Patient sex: M
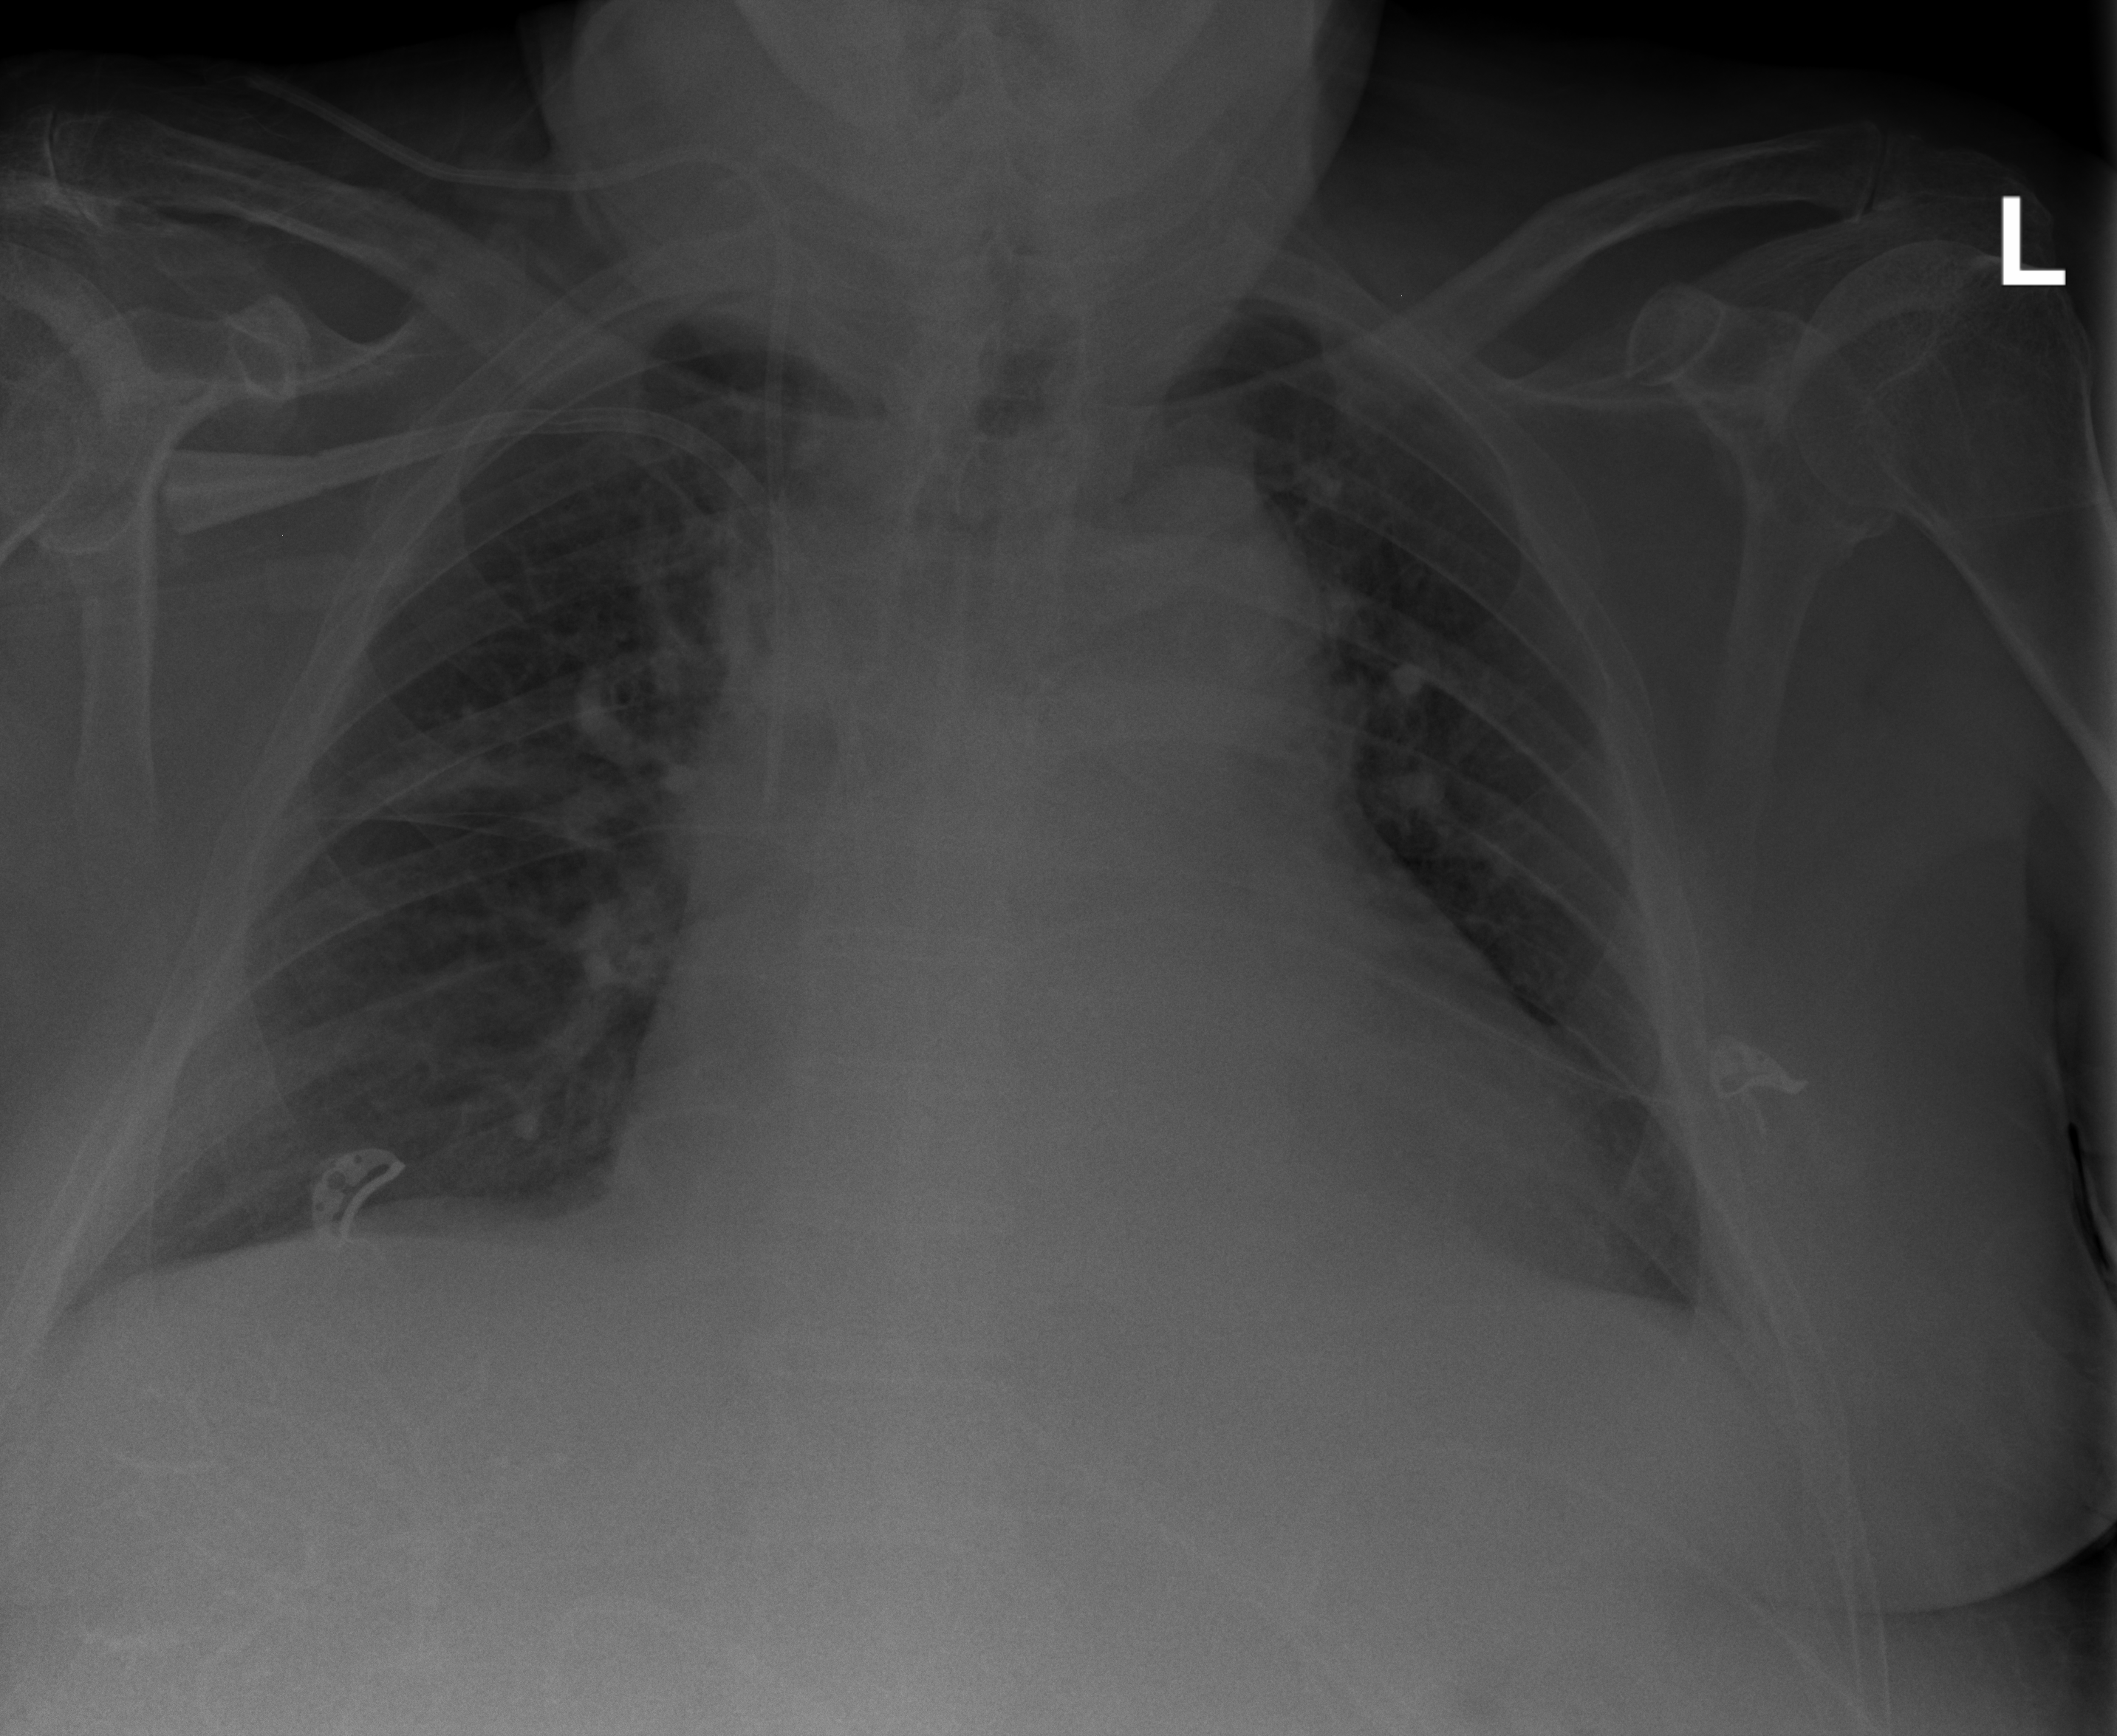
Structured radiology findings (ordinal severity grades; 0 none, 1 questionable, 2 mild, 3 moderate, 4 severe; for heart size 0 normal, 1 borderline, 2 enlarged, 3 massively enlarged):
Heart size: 2
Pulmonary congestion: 0
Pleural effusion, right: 0
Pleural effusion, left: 0
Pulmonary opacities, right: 2
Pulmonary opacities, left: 0
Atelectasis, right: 2
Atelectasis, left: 0